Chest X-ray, PA view. Patient: 65 years old, sex M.
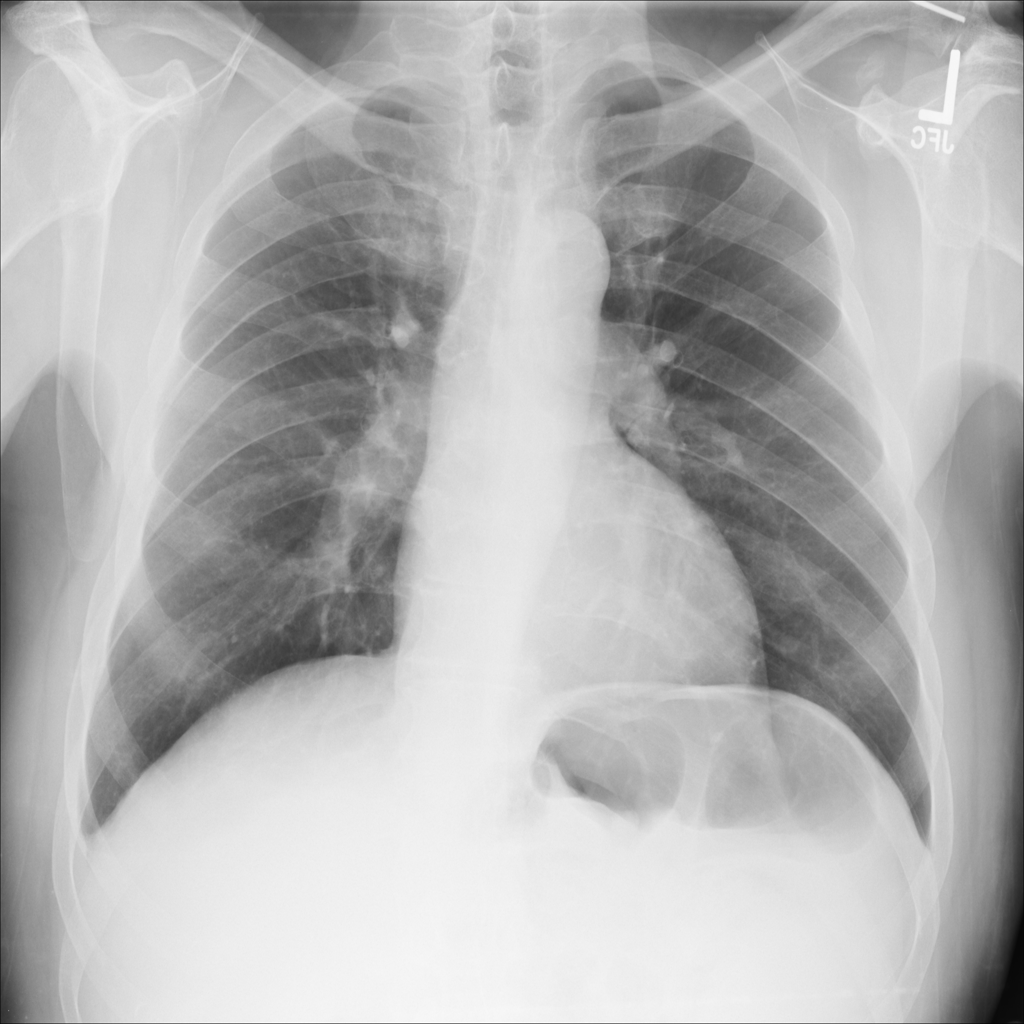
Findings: No Finding